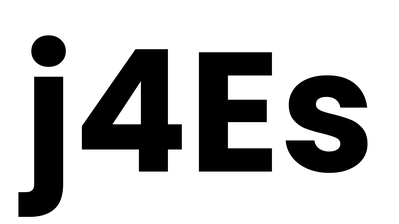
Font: Poppins-Bold